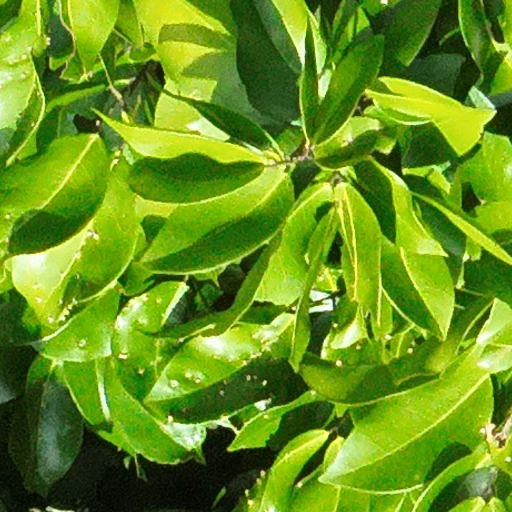
Species: Prioria copaifera
GBIF accepted scientific name: Prioria copaifera
Crown area (m\u00b2): 404.258